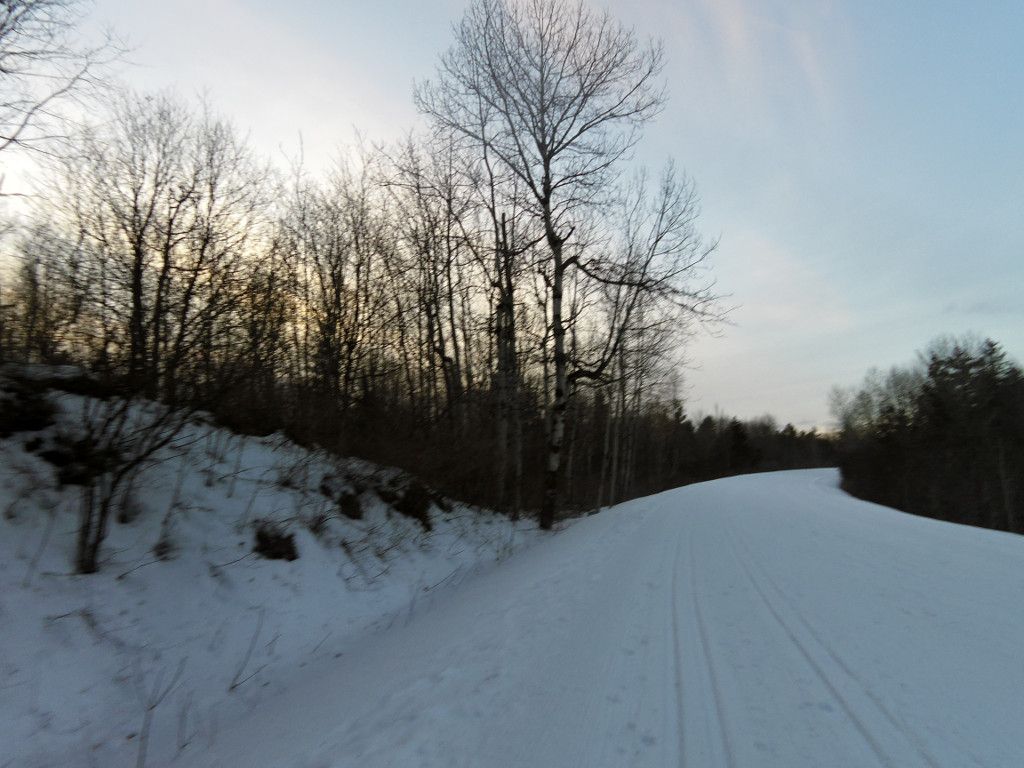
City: ottawa-gatineau